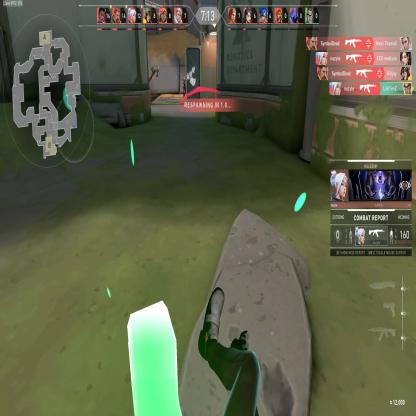
Label: enemy